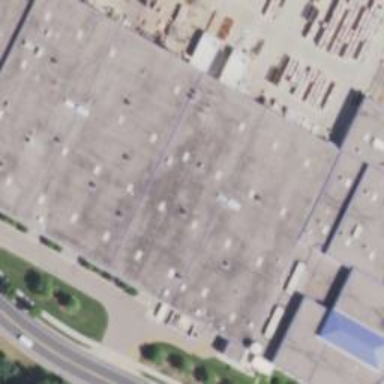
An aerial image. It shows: Manufacturing building.